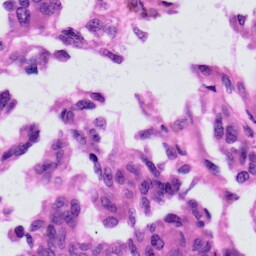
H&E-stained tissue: Skin